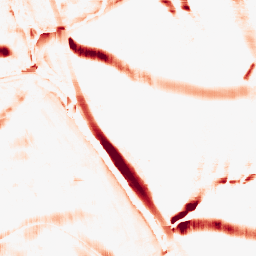
Category: morphological
Decomposition family: morphological_square
Decomposition parameters: operation: opening
size: 20
Upsampling method: bicubic
Upsampling parameters: scale: 4
Upsampling scale: 4